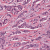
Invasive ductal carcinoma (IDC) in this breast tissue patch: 1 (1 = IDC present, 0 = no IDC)